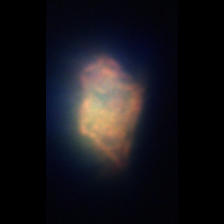
Taxon: Gyrodinium
Group: Dinoflagellates